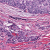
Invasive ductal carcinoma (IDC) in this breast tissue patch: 0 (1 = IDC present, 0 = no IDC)